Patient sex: M
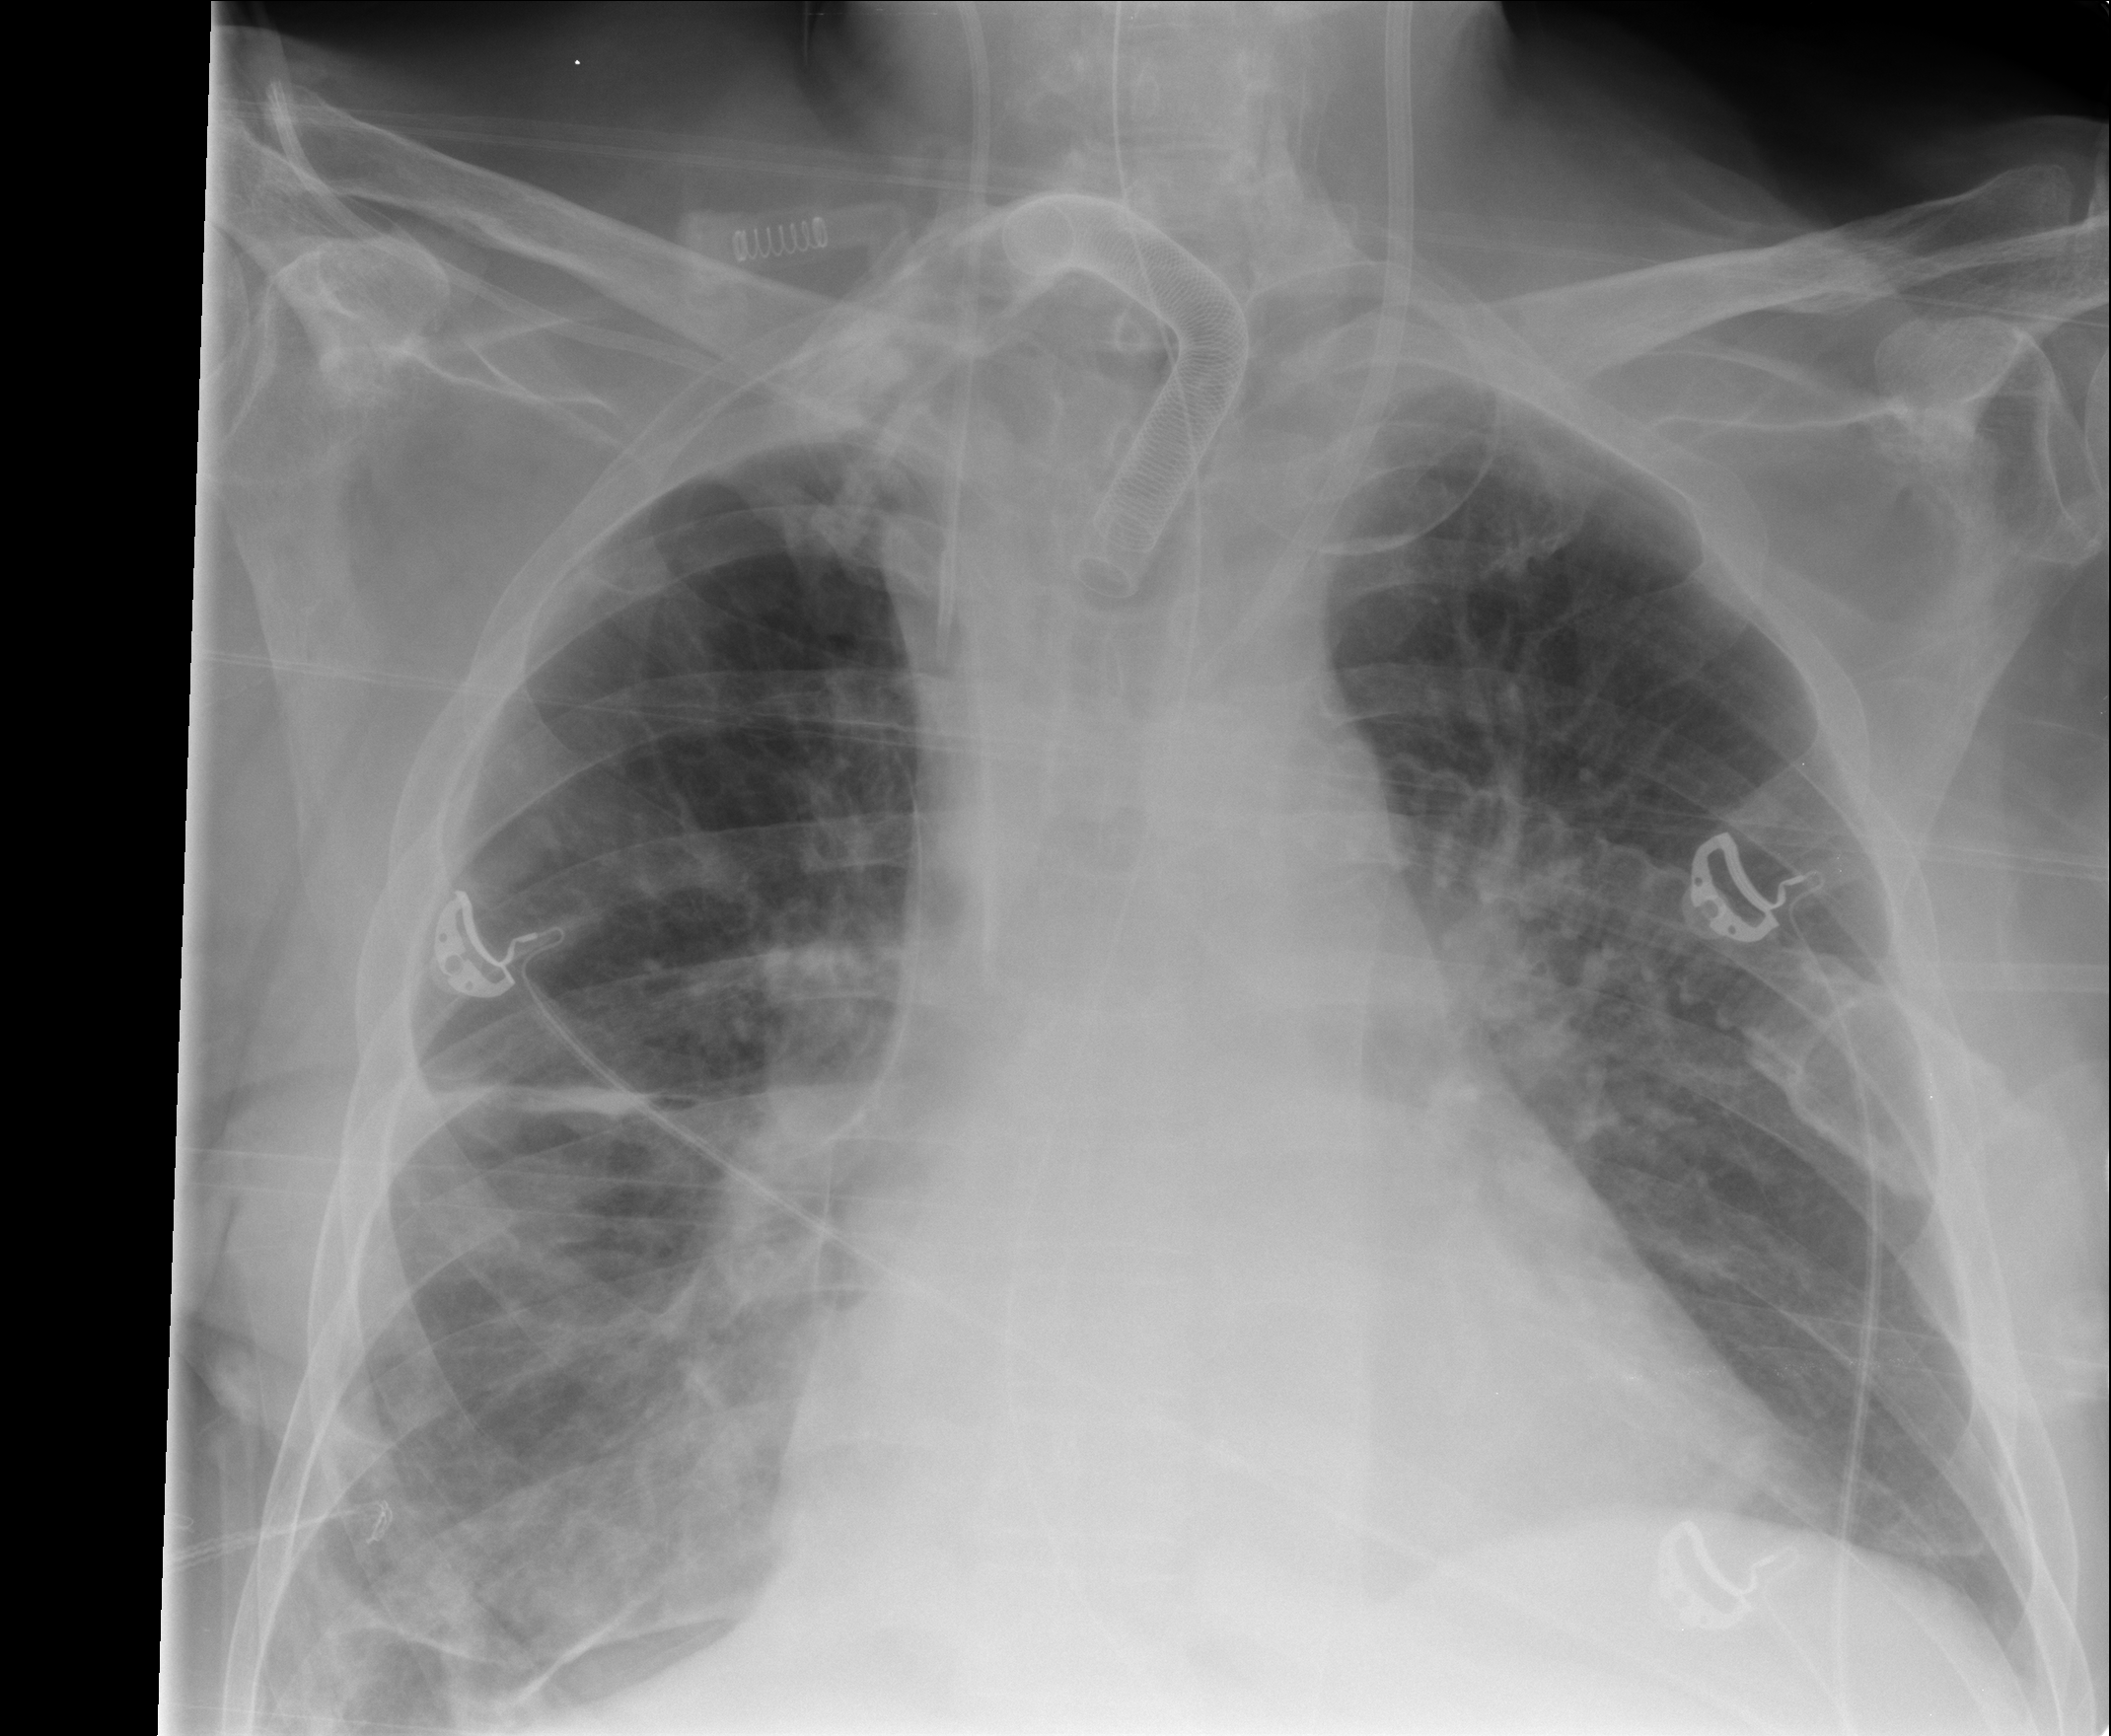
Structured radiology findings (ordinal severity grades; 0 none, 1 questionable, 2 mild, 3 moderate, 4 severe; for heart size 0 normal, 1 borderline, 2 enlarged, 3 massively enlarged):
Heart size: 1
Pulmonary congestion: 0
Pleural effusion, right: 1
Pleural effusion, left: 0
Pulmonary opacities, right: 0
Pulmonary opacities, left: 0
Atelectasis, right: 2
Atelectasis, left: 2